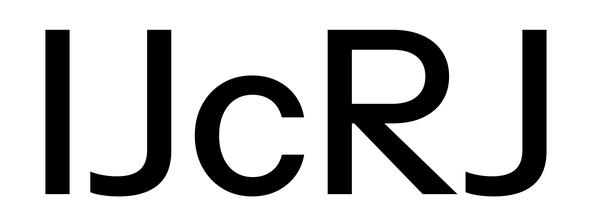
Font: InstrumentSans_Medium